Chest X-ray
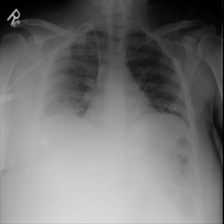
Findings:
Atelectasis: positive
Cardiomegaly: negative
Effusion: negative
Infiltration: negative
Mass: negative
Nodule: negative
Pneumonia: negative
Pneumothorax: negative
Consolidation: negative
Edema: negative
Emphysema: negative
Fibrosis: negative
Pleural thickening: negative
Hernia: negative